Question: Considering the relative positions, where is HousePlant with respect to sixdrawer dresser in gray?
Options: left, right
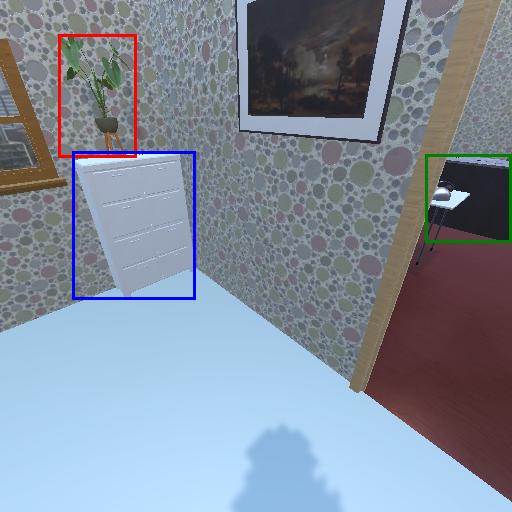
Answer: left